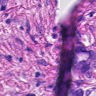
Metastatic tissue present: yes